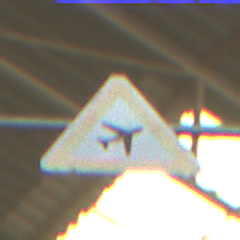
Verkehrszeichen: FlugbetriebLinks
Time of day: Midday
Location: Indoor (Urban)
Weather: NotSpecified
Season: NotSpecified
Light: Natural